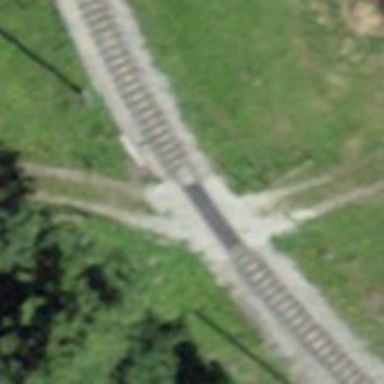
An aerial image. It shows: Level crossing along the railway.